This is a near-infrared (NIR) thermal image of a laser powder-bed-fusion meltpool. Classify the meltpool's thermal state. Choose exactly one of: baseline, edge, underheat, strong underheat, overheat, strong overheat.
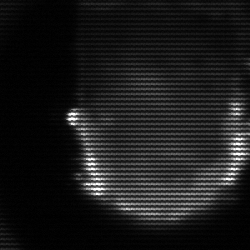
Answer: baseline